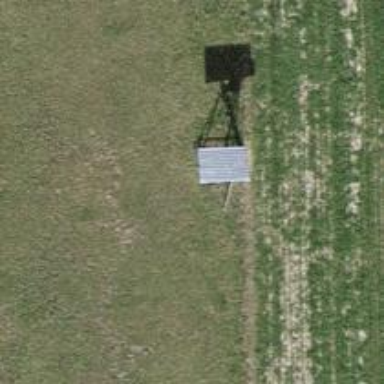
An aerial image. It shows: Shelter that serves as hunting stand.